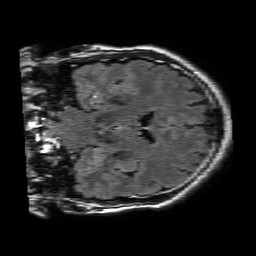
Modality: FLAIR
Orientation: coronal
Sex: male
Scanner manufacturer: philips
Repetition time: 11 s
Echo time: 0.125 s